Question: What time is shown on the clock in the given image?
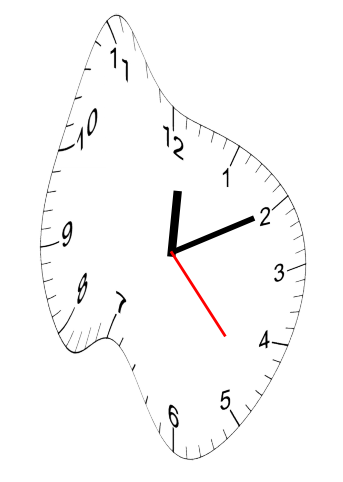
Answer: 12:10:23